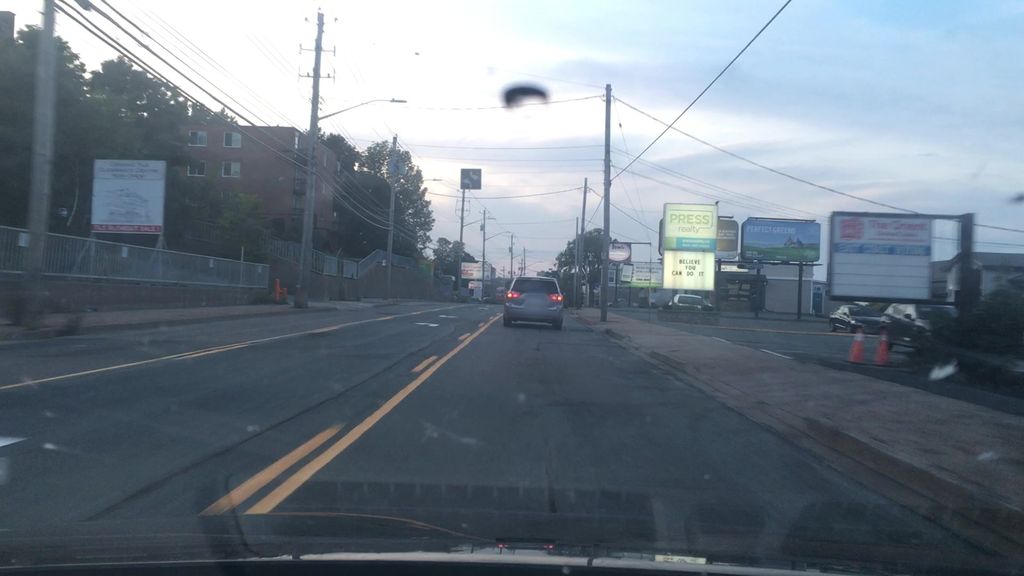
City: halifax